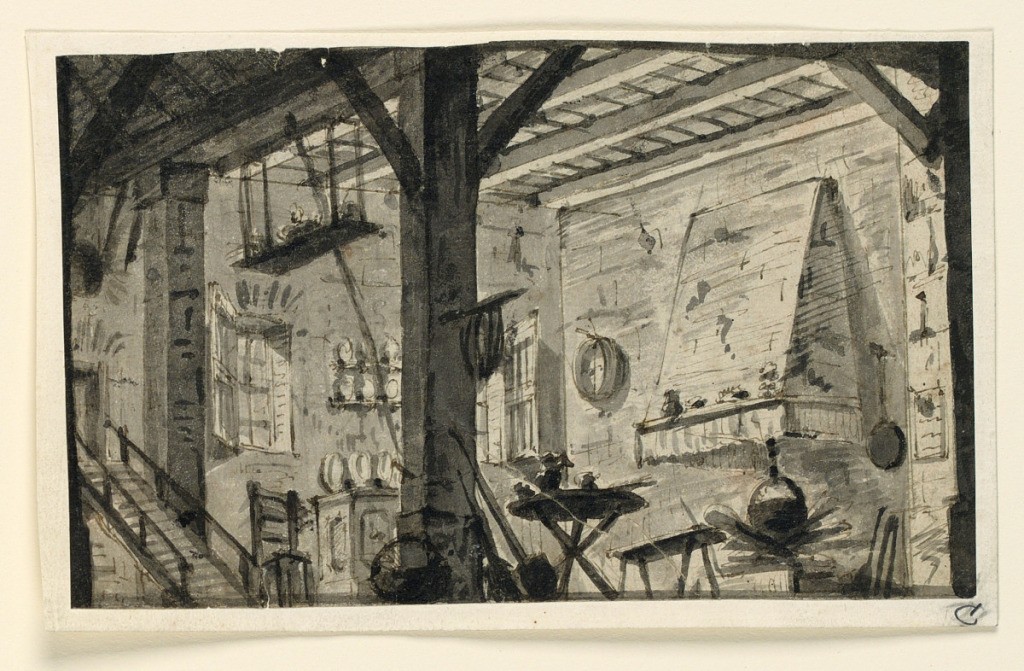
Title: Stage Design, Kitchen
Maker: Angelo Toselli, ca. 1765? – 1826
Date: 1815–30
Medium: Pen and bistre ink, brush and gray watercolor on paper
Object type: Drawing
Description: Horizontal rectangle. View of kitchen interior equipped with various objects including dishes, table and chairs, pots and pans, brooms. At right is the hearth, at left a staircase leading upwards.